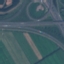
Label: Highway